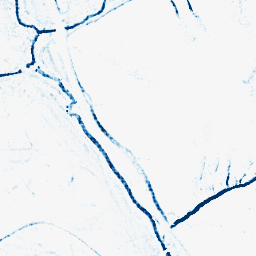
Category: morphological
Decomposition family: morphological_square
Decomposition parameters: operation: closing
size: 5
Upsampling method: sinc_hamming
Upsampling parameters: scale: 4
kernel_size: 4
Upsampling scale: 4